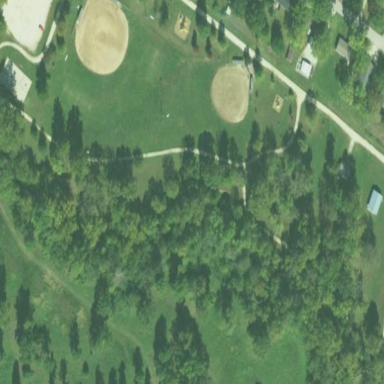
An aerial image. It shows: Park.